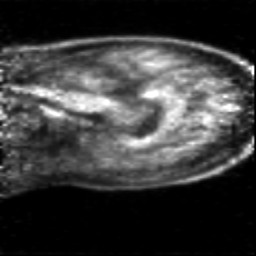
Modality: PET
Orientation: sagittal
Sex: female
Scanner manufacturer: siemens